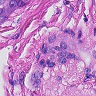
Metastatic tissue present: yes